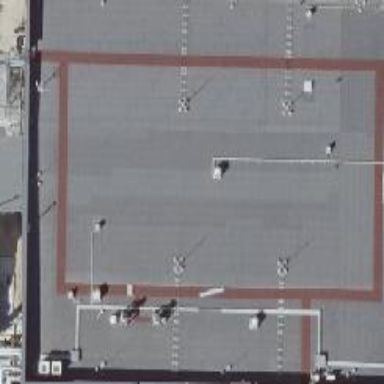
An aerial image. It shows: Commercial building.